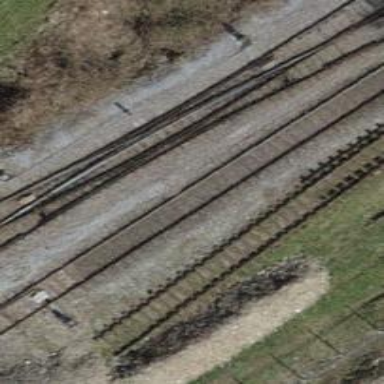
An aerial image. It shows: Single railway spur track.